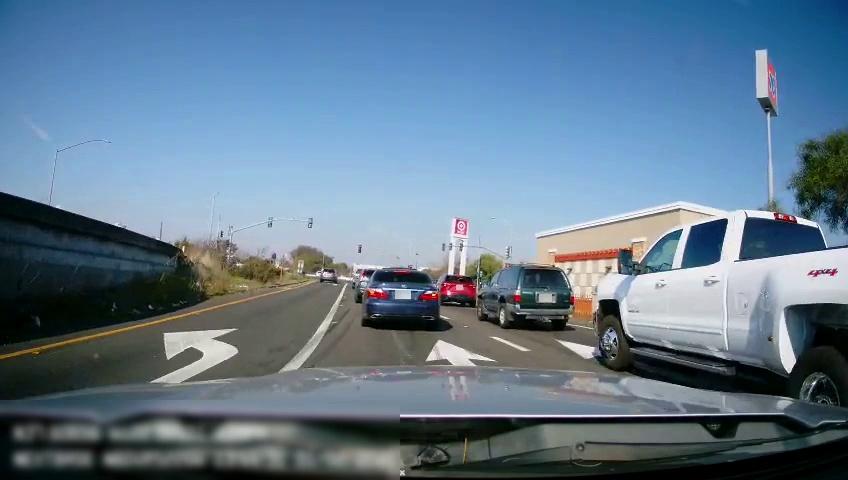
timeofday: Day
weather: Sunny
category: Drivable Space
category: Vehicles | SUV
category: Vehicles | SUV
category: Vehicles | SUV
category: Vehicles | Truck
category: Vehicles | SUV
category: Vehicles | SUV
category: Vehicles | Car
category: Lanes | Alternate Lane
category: Lanes | Current Lane
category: Lanes | Current Lane
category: Lanes | Alternate Lane
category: Traffic | Lights
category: Traffic | Lights
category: Traffic | Lights